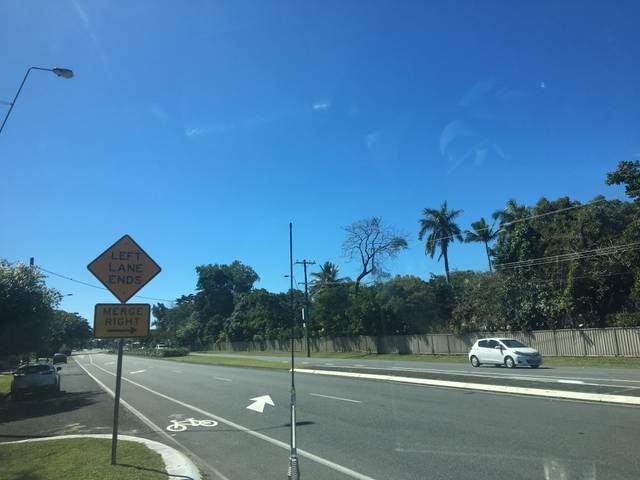
Region: Australia
Coordinates: -16.911, 145.756